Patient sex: M
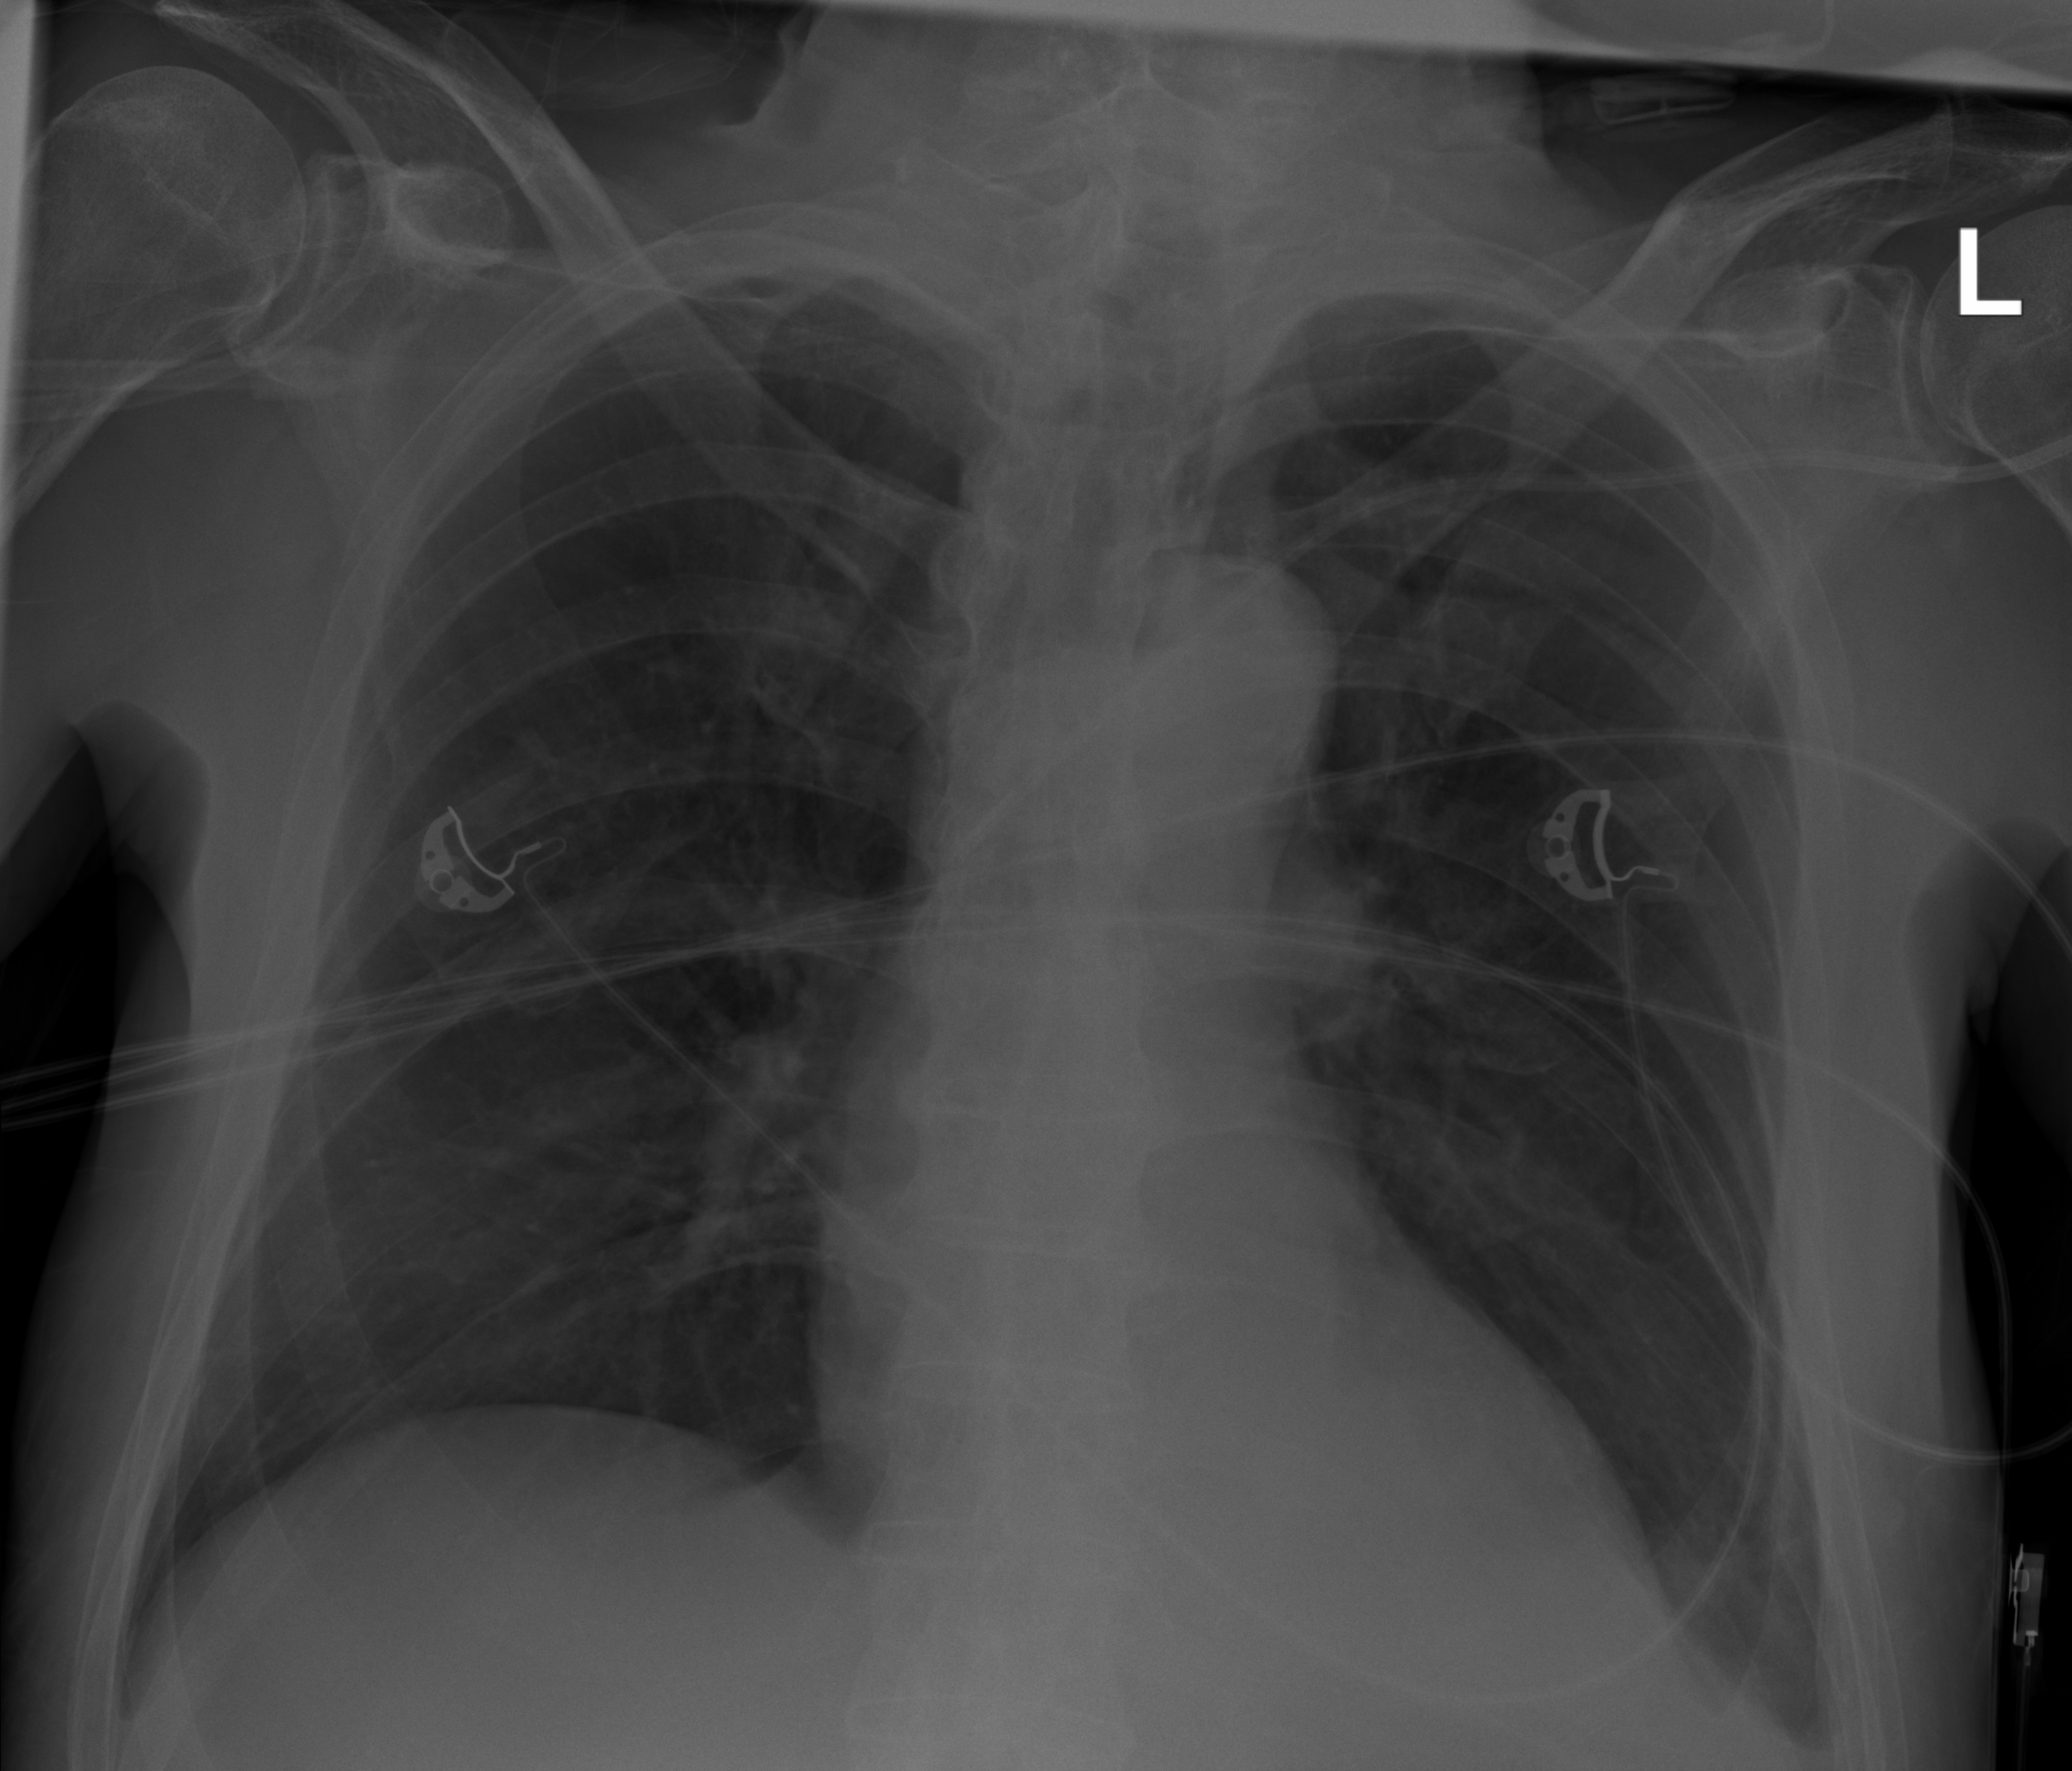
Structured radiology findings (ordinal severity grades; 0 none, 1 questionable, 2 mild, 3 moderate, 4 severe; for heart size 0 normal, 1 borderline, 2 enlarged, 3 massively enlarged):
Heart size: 0
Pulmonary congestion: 0
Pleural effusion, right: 1
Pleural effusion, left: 2
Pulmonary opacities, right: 0
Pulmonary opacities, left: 0
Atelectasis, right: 2
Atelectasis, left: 0